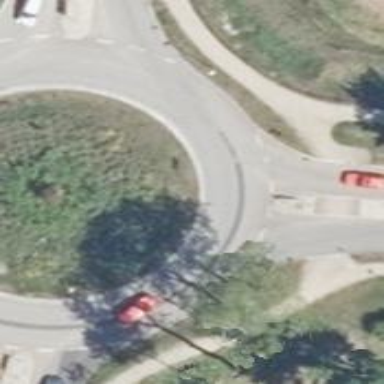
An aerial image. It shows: Tertiary road with separate asphalt surfaces for the sidewalk and cycleway.